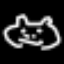
Label: frog